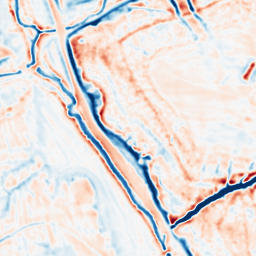
Category: multiscale
Decomposition family: dog_multiscale
Decomposition parameters: sigma_ratio: 1.4
n_scales: 4
base_sigma: 1
Upsampling method: quintic
Upsampling parameters: scale: 2
Upsampling scale: 2